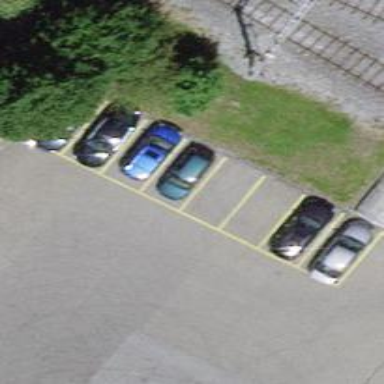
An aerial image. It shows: Parking area.